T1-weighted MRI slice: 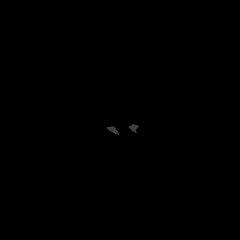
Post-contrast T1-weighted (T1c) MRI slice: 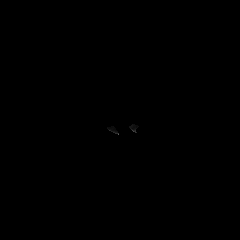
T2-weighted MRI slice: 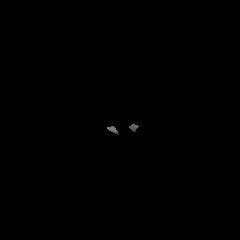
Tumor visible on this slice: no